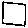
Label: square